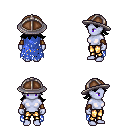
a pixel art fantasy rpg character, female body template, dark elf, purple skin, blue tattered cape, gold greaves, black loose hair, chain helm, leather bracers, four views (front, back, left, right), 2x2 character sprite sheet, small pixel art, hard edges, no anti-aliasing